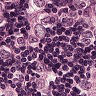
Metastatic tissue present: yes